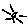
Label: sun